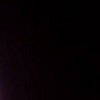
Label: space